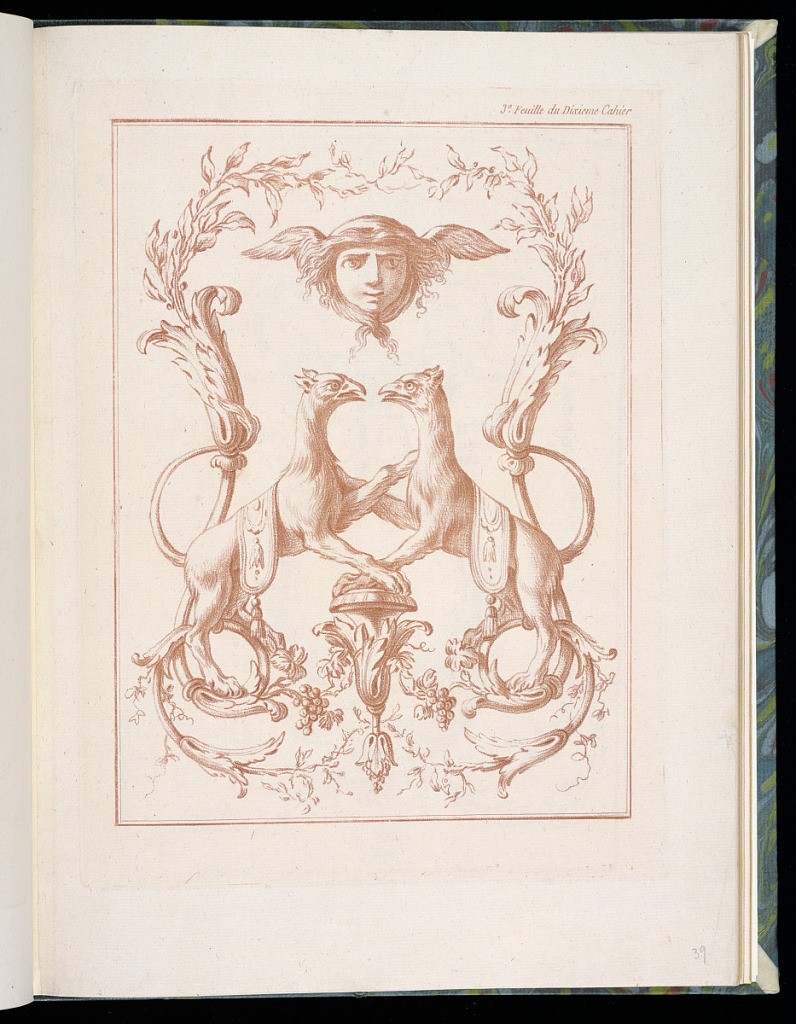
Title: Ornament Design
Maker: Jean-Baptiste Huet, French, 1745 – 1811
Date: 1776–89
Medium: Crayon manner etching in red ink on paper
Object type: Print
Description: An arabesque ornament design featuring two griffins, head of Mercury/Hermes with his winged helmet, foliate branches, scrolling leaves (rinceaux), foliate scrolls, fleurons, and gapes. The plate is numbered.